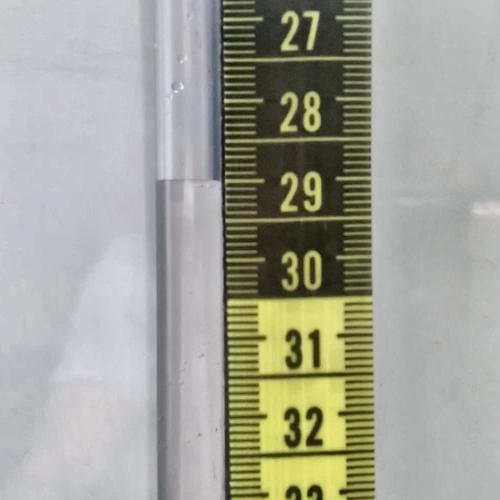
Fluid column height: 29.0 cm